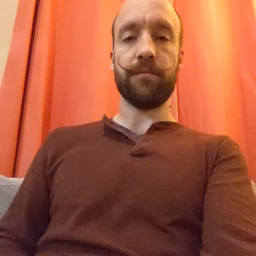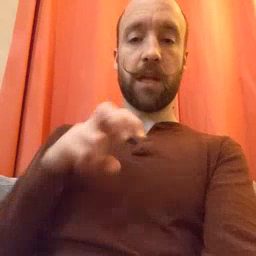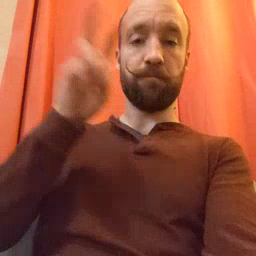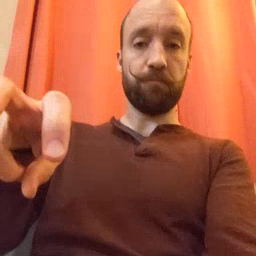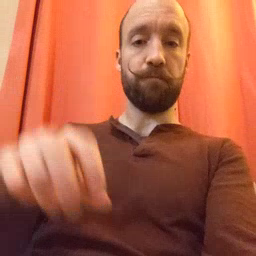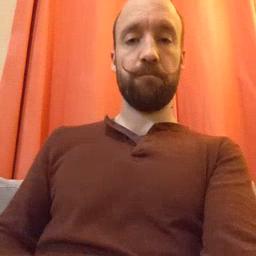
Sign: jump